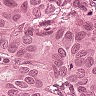
Metastatic tissue present: yes